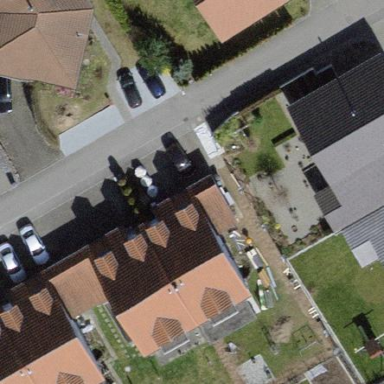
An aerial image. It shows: Gabled roofed house.